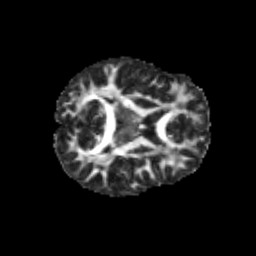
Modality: FA
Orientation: axial
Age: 11
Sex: male
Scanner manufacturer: siemens
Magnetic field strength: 3 T
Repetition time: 3.8 s
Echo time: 0.07 s